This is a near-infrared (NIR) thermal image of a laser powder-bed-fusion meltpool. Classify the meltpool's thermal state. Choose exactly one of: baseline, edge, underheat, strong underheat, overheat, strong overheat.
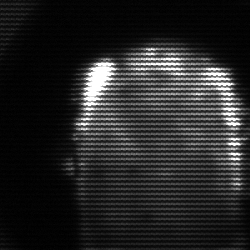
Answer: baseline